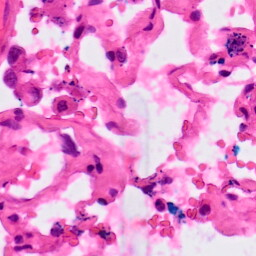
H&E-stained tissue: Lung